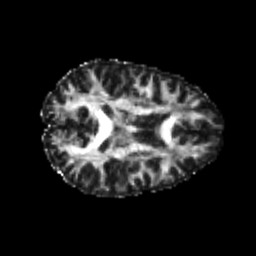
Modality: FA
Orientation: axial
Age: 24
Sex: female
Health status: healthy
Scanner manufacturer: philips
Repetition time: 7.389 s
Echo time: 0.08599 s